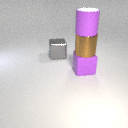
large brown metal cylinder below large purple rubber cylinder